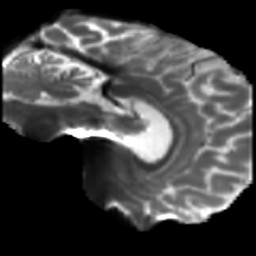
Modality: T2w
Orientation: sagittal
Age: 41
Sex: male
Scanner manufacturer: siemens
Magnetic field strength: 3 T
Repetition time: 5.47 s
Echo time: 0.0854 s